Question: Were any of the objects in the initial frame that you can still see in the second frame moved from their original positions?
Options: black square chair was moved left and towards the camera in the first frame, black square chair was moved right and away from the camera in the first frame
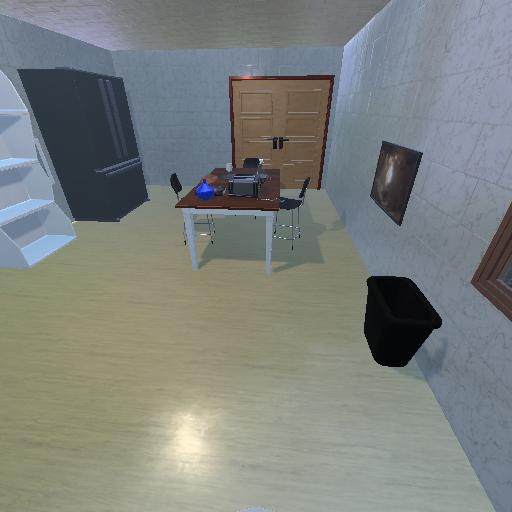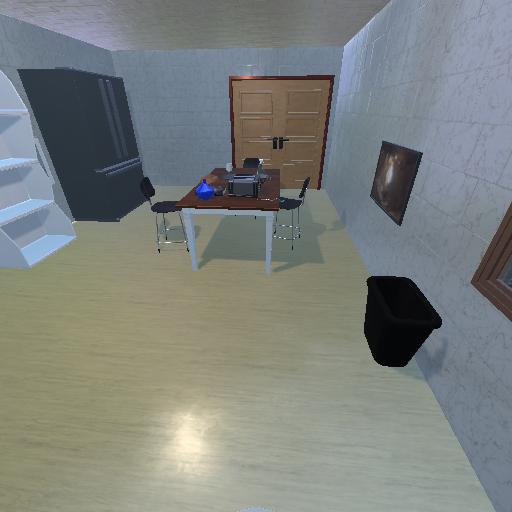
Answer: black square chair was moved left and towards the camera in the first frame